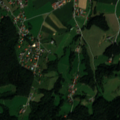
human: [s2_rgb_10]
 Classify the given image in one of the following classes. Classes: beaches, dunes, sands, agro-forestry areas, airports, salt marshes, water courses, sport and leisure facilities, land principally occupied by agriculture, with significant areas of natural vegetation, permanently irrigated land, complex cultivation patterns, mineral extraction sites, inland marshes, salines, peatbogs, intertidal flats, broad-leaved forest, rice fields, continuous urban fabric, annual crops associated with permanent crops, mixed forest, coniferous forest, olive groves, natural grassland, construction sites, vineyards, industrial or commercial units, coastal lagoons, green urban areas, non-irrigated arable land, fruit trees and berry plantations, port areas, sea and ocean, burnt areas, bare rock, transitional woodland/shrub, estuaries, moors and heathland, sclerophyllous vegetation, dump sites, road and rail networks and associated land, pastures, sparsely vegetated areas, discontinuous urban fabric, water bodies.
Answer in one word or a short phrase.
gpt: discontinuous urban fabric, complex cultivation patterns, land principally occupied by agriculture, with significant areas of natural vegetation, mixed forest